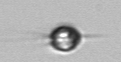
Label: Acanthoica_quattrospina